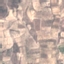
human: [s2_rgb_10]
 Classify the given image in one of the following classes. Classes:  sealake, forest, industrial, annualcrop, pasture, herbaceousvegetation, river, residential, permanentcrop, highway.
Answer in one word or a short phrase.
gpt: PermanentCrop